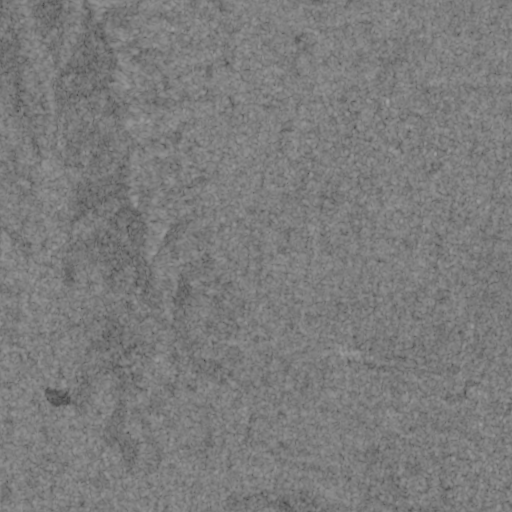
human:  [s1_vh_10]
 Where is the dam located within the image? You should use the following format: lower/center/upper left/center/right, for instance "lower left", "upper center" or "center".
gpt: The dam is located in the lower left of the image.
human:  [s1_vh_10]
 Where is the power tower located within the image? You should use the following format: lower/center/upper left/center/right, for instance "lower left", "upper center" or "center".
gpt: There is no power tower in the image.

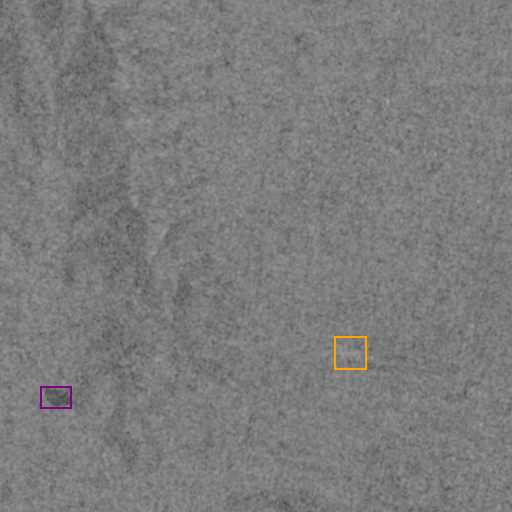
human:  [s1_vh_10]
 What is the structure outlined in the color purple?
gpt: The structure outlined in purple is a dam.
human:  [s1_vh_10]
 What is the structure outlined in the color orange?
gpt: The structure outlined in orange is a power substation.
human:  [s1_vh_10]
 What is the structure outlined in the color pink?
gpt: There is no pink outline.